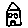
Label: house